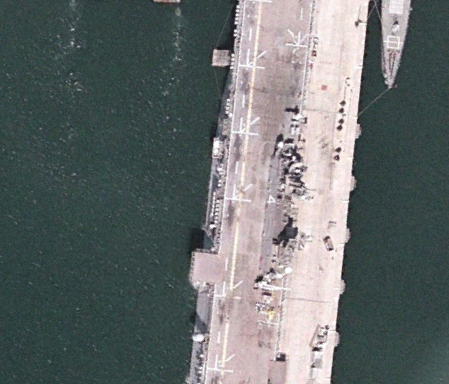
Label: assault